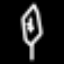
Label: leaf